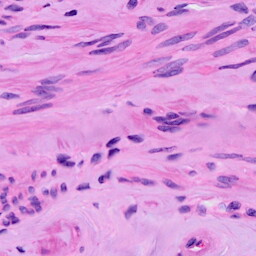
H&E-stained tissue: Ovarian